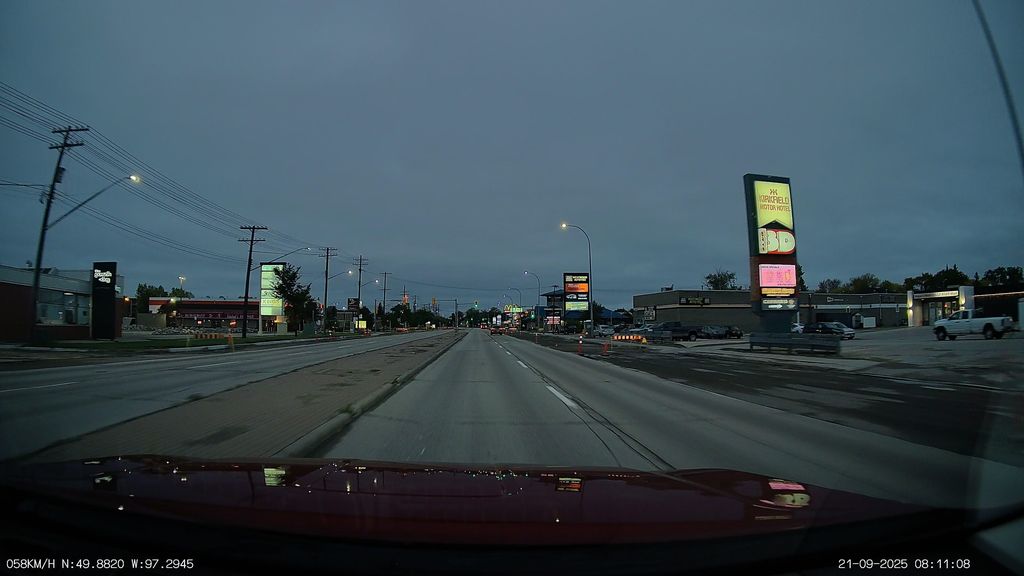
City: winnipeg